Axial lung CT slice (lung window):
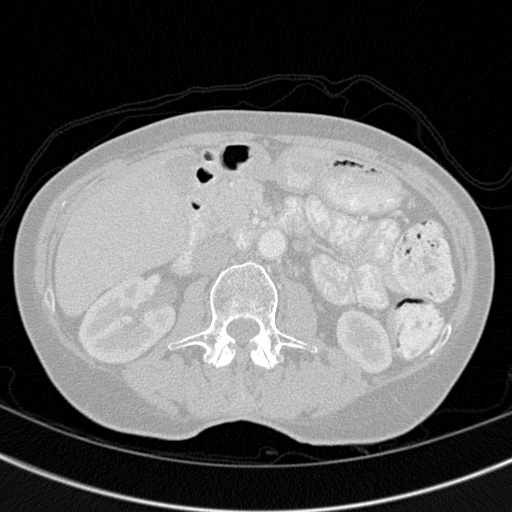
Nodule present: no